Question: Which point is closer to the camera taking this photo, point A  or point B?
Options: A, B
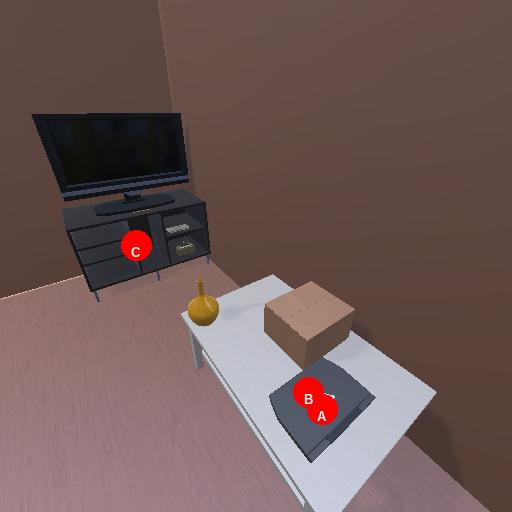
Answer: A